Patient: sex M, age 76
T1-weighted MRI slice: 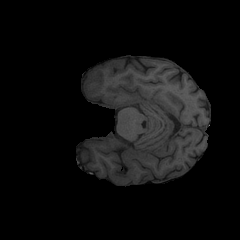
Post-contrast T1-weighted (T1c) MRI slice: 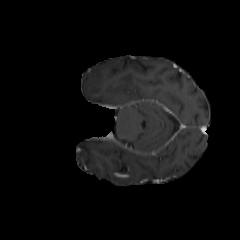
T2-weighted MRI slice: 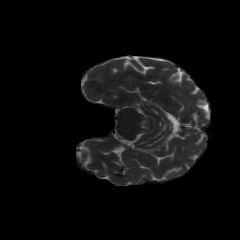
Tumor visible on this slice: no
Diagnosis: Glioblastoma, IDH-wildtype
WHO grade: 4